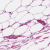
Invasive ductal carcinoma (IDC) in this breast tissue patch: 0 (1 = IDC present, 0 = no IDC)